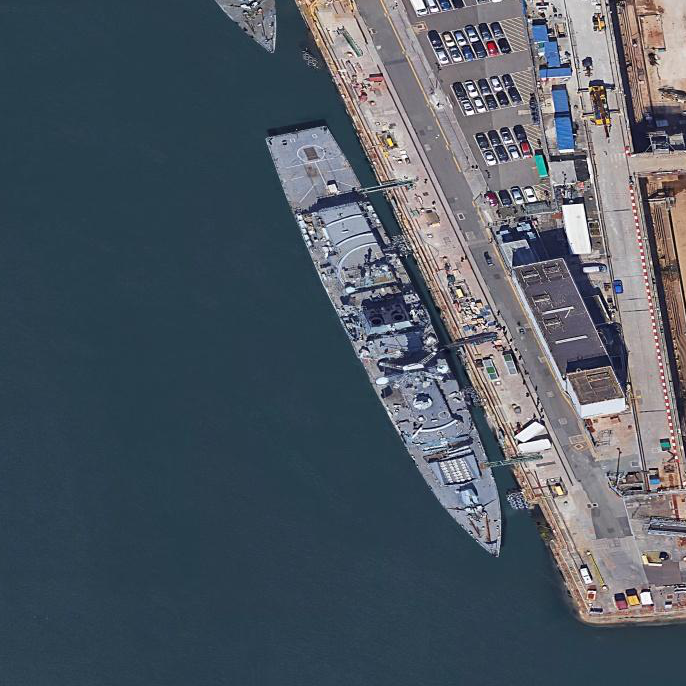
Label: Type_45_destroyer